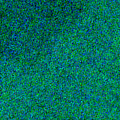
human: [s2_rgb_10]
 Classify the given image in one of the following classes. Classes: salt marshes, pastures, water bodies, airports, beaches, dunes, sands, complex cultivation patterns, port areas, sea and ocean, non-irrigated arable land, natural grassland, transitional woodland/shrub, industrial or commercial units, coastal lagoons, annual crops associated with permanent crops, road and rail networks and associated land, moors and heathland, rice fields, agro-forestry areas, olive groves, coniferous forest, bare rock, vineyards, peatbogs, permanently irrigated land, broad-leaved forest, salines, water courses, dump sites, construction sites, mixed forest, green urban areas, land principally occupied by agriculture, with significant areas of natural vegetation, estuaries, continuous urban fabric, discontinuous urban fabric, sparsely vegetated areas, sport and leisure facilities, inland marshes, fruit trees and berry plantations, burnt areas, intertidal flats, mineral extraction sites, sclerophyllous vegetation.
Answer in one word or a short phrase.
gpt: sea and ocean